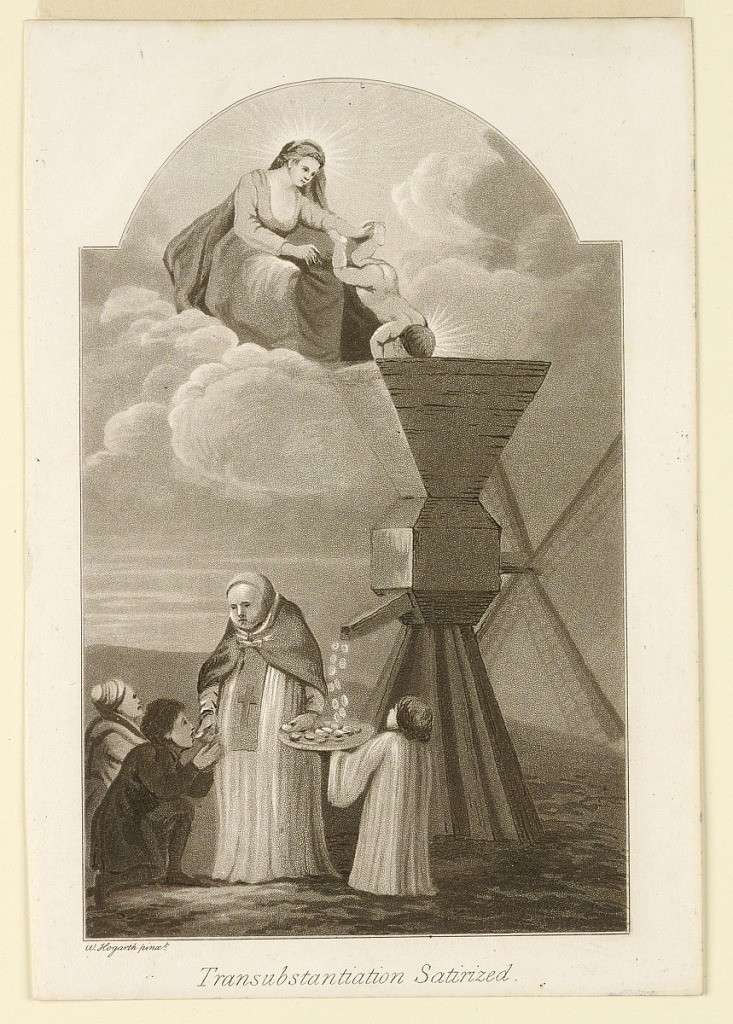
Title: Transubstantiantion Satirized
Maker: Samuel Ireland, English, ca. 1744–1800
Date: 1794
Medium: Aquatint on paper
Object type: Print
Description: A landscape scene. On a cloud a Virgin with Child who bends over the hopper of a mill. Below a choir boy catches communion from the spout of the mill. A priest standing next to him gives it to two boys.